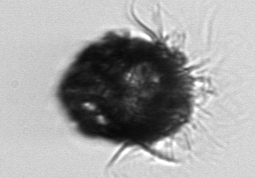
Label: Stenosemella_pacifica